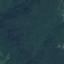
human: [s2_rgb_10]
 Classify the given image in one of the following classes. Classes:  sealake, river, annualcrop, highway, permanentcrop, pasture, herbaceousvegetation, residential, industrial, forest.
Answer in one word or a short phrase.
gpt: Forest